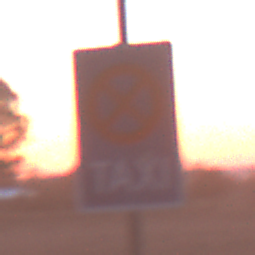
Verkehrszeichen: Taxenstand
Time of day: SunriseSunset
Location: Outdoor (Nature)
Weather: Clear
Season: NotSpecified
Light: Natural